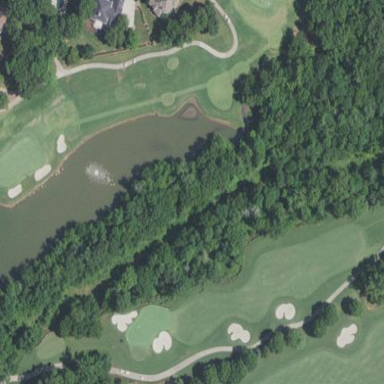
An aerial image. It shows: Water hazard in golf course. The hazard is natural water feature.